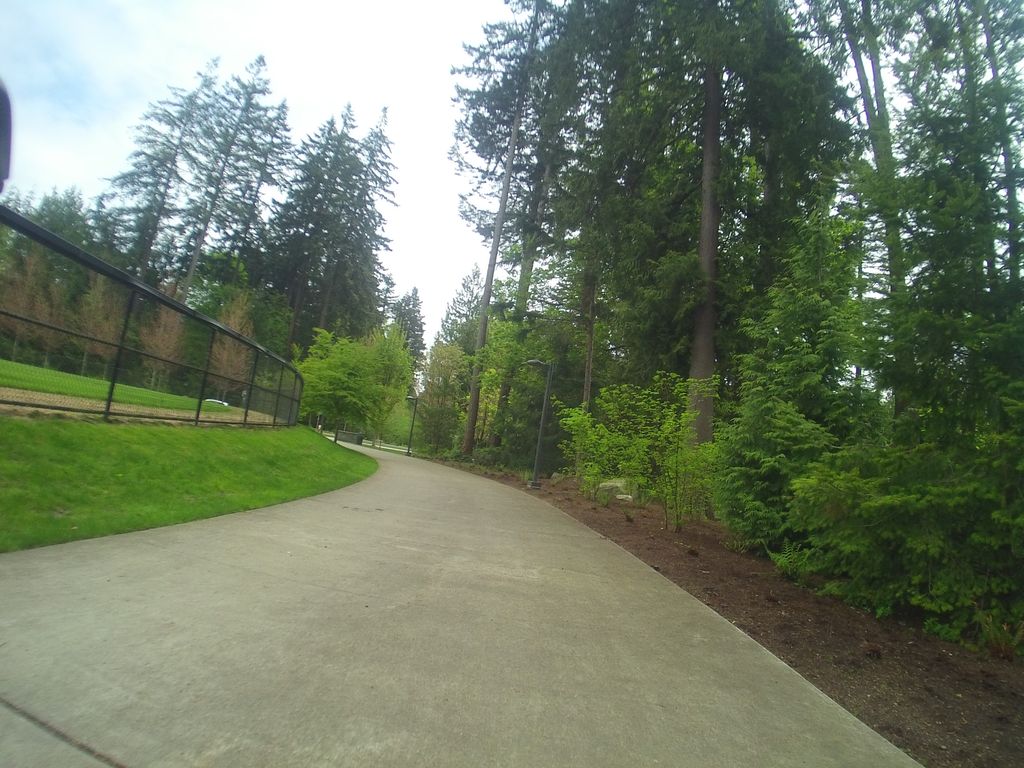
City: vancouver